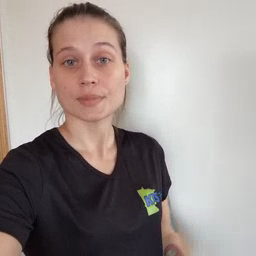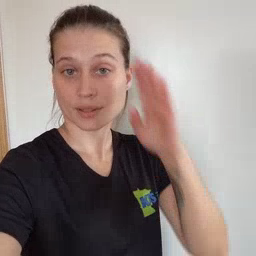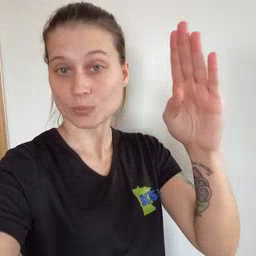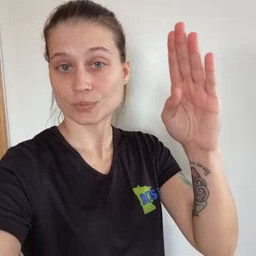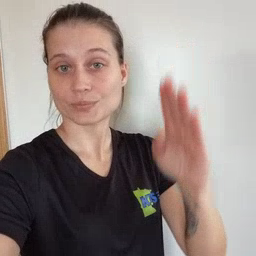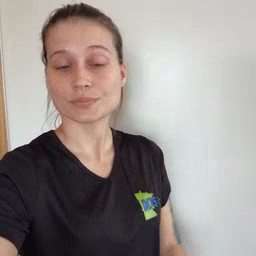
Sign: hello